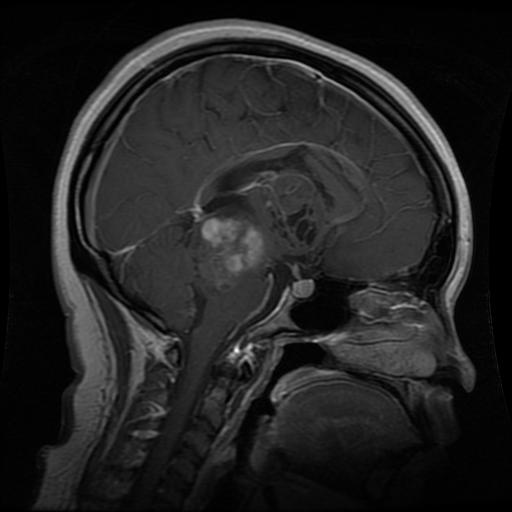
Label: glioma